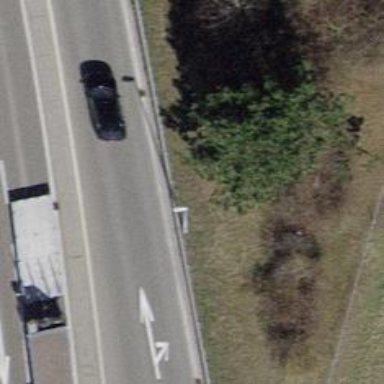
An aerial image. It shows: Asphalt road designated as trunk highway.